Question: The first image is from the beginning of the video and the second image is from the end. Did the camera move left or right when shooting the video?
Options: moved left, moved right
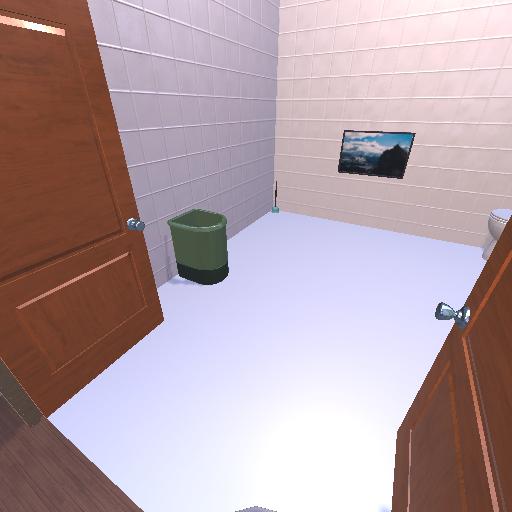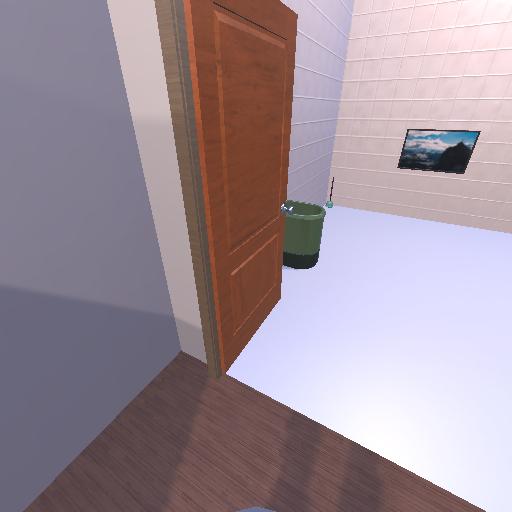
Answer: moved left